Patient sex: M
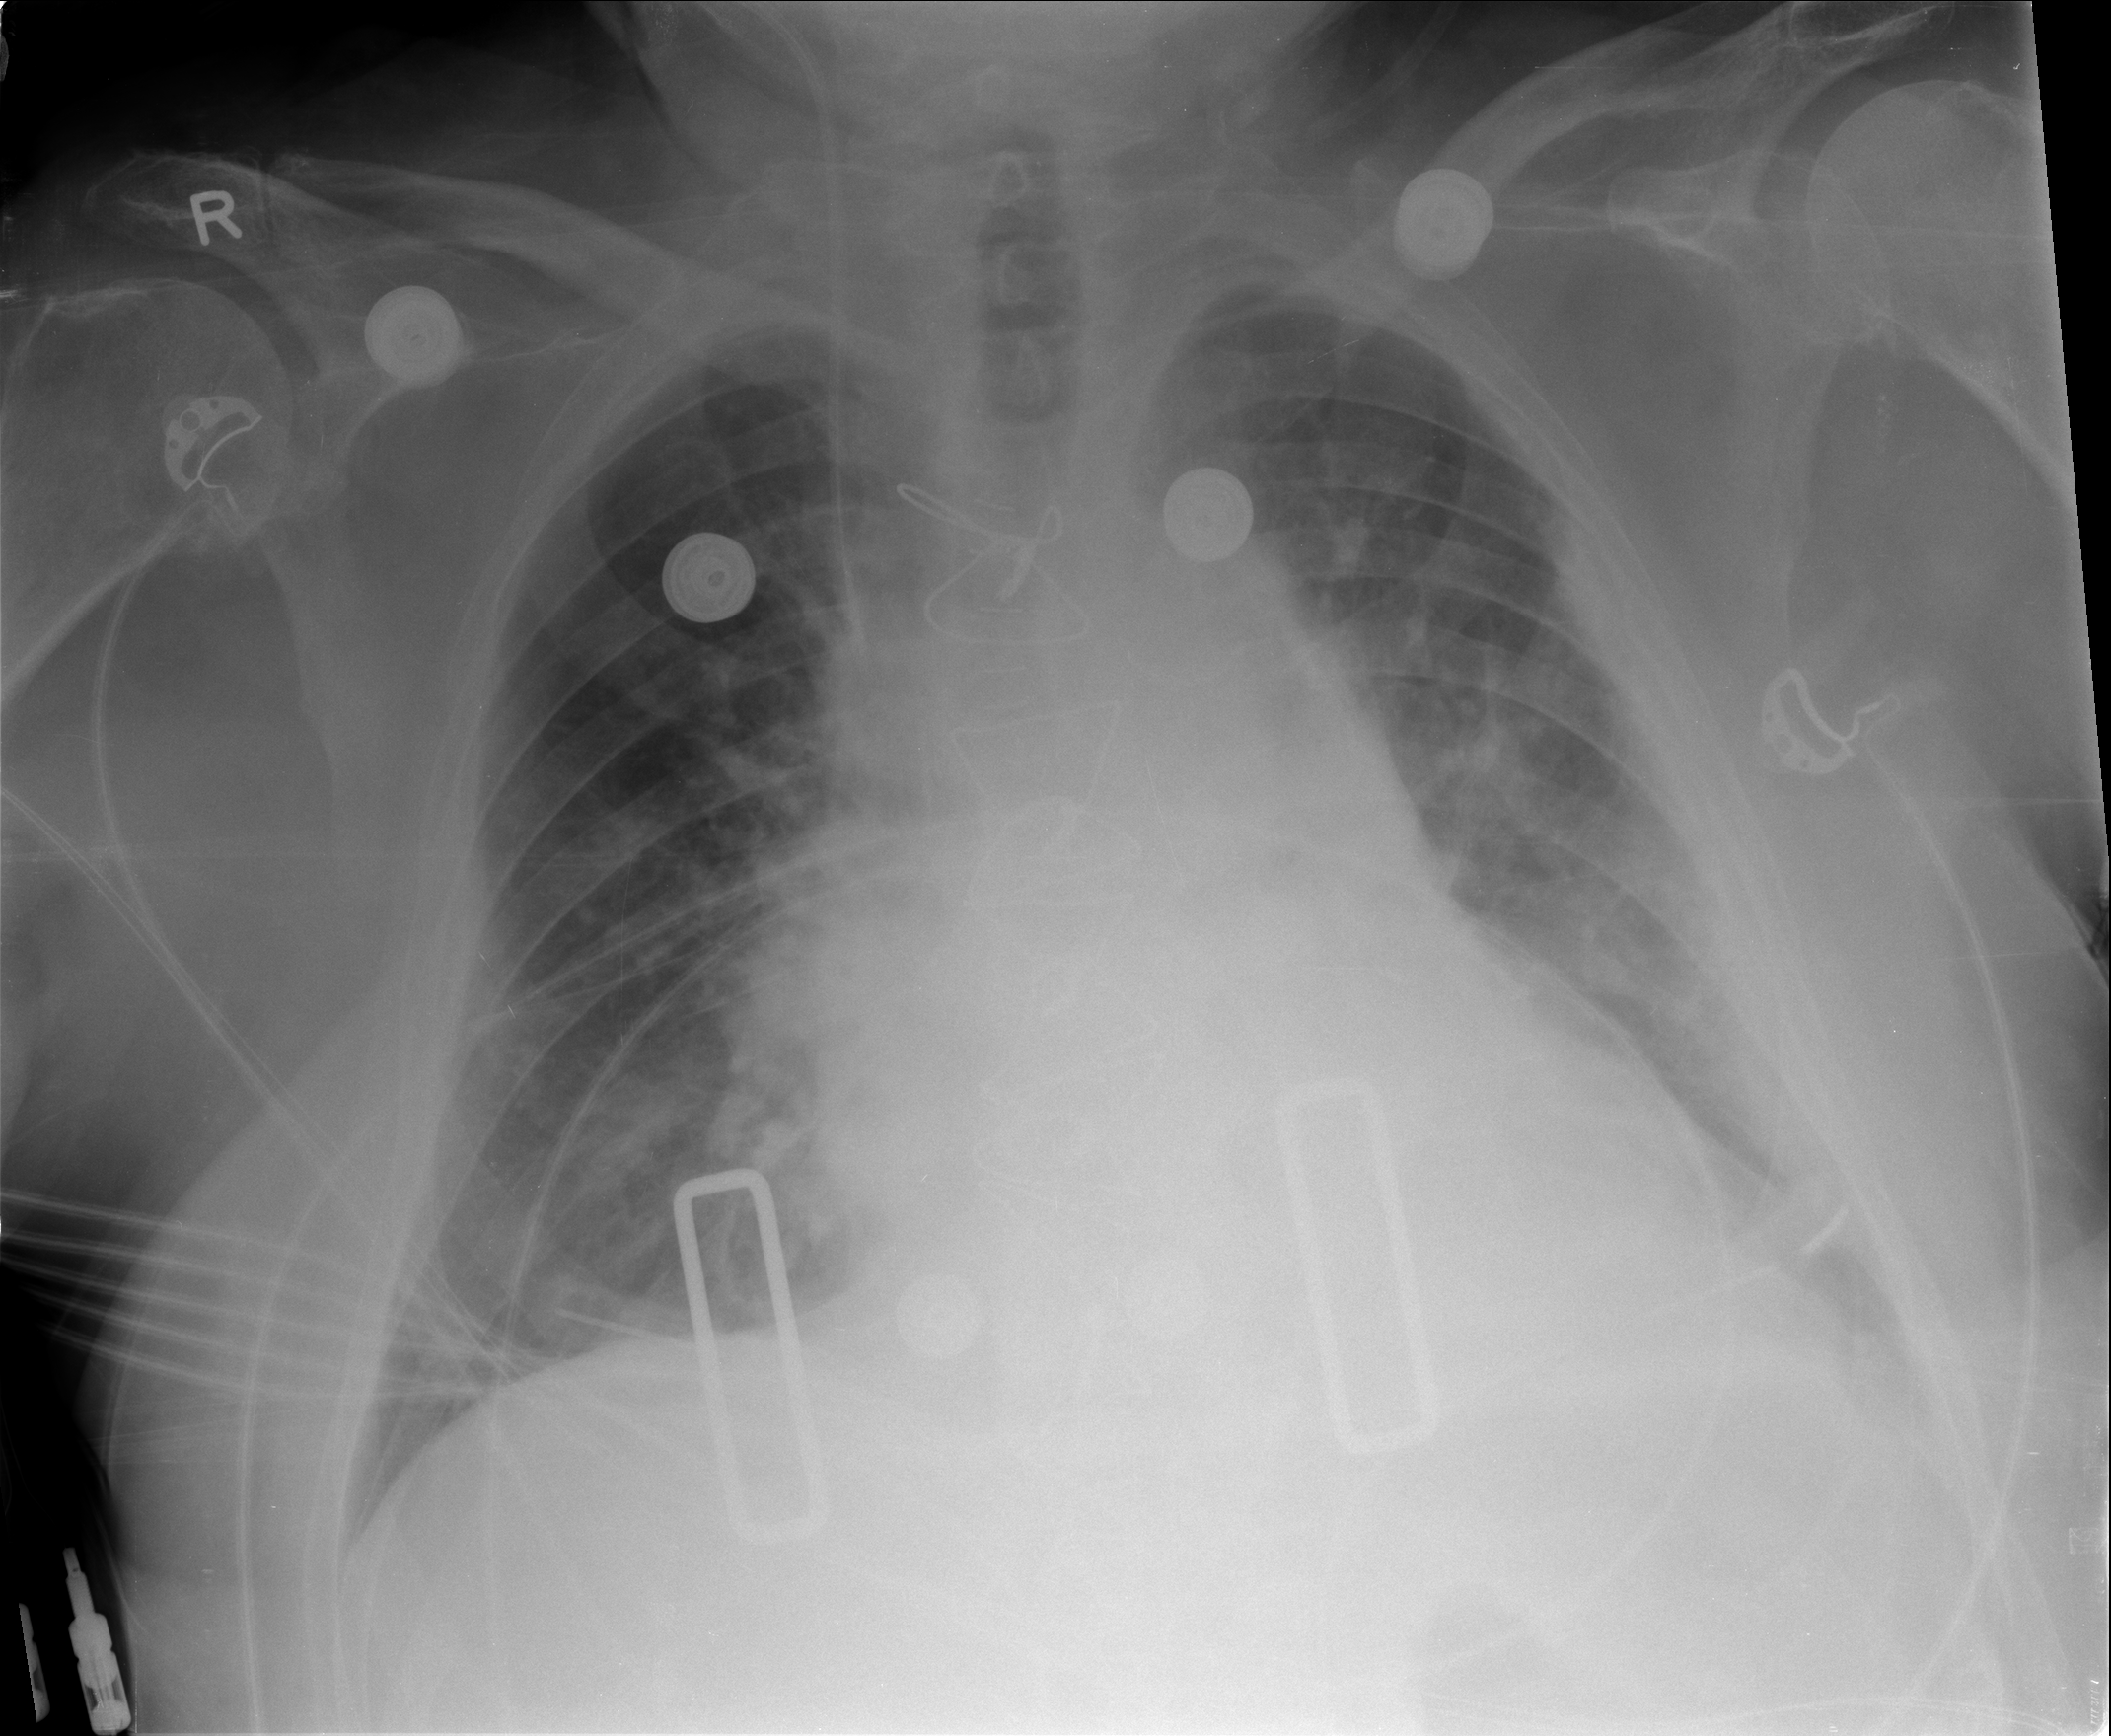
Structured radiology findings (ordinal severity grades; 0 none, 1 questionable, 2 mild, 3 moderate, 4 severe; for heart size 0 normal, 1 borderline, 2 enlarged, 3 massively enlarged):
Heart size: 2
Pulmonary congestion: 2
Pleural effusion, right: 0
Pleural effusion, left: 2
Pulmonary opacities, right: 0
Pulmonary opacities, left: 0
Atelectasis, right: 0
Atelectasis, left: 2